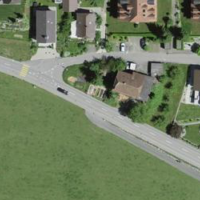
EUNIS habitat code: 25
Species observed at this site:
Sambucus racemosa